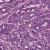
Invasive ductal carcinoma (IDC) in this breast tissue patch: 1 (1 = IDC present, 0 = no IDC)